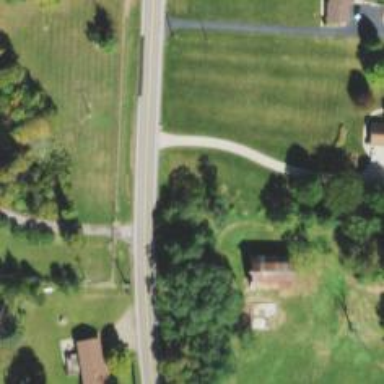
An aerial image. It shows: Secondary road.